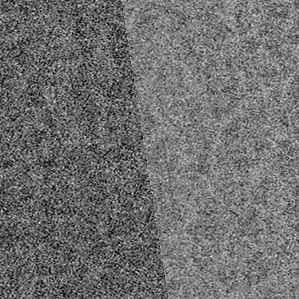
Label: frost